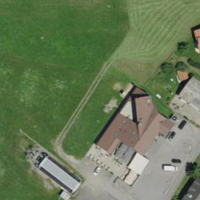
EUNIS habitat code: 55
Species observed at this site:
Corvus corone
Turdus merula
Cyanistes caeruleus
Parus major
Pica pica
Passer domesticus
Fringilla coelebs
Picus viridis
Corvus corax
Accipiter nisus
Periparus ater